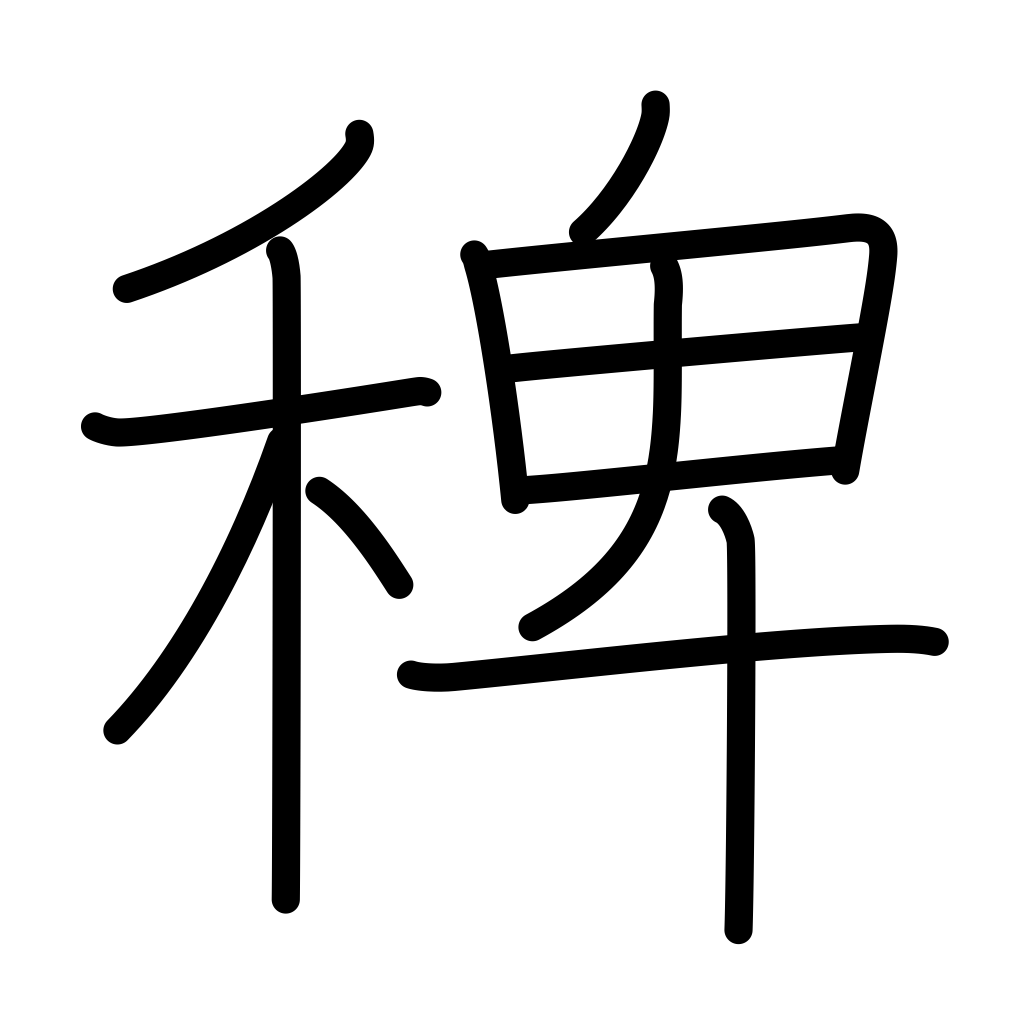
Meaning: humble, deccan grass